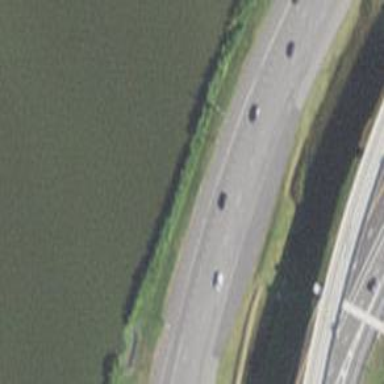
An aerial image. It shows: Asphalt motorway.